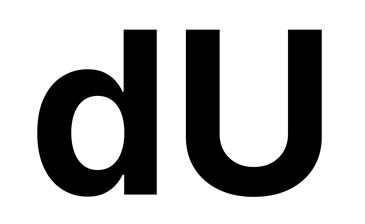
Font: Inter_Bold